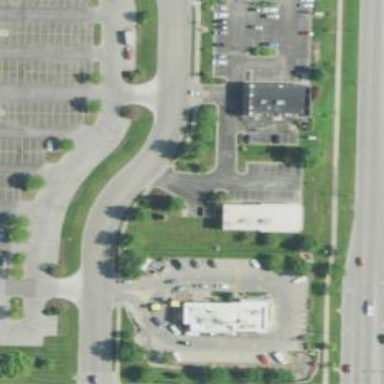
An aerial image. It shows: Retail area.